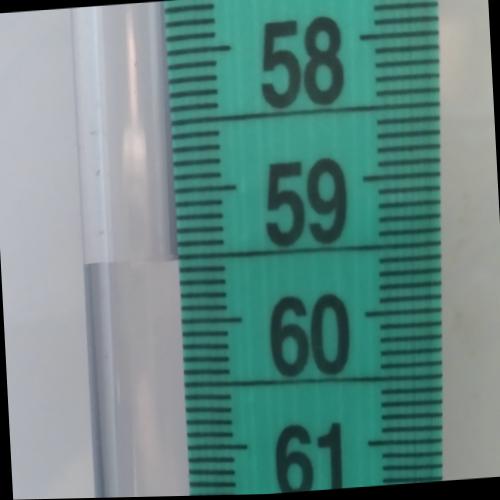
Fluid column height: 59.5 cm